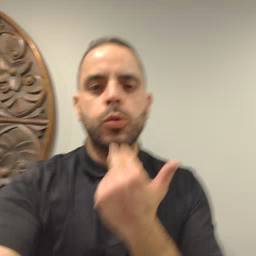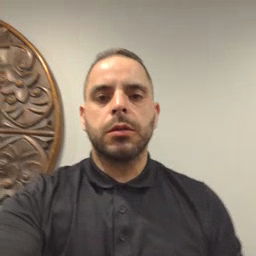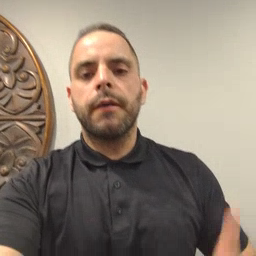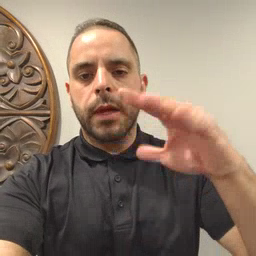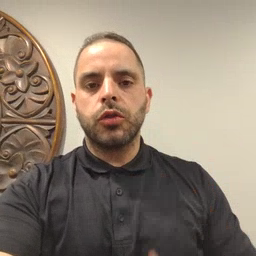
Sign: finish